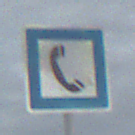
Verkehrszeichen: Fernsprecher
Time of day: Night
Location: Outdoor (Nature)
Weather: Overcast
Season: NotSpecified
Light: Artificial